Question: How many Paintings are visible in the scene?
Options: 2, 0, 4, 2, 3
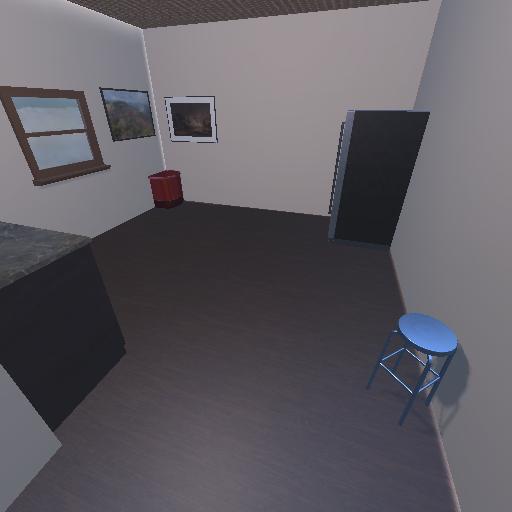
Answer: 2